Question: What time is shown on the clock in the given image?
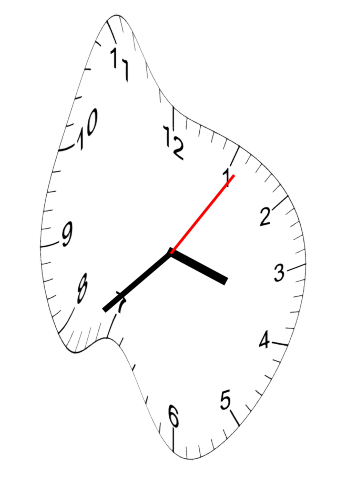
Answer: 03:38:06